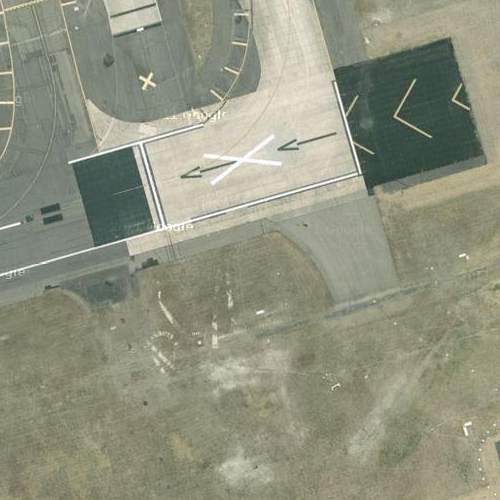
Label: sydney